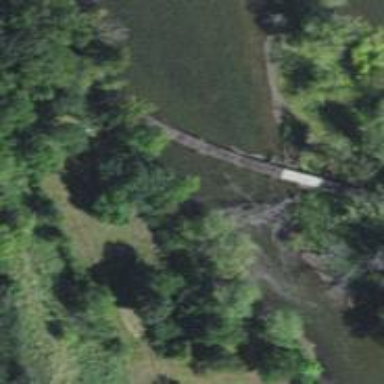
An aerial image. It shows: Abandoned railroad bridge.